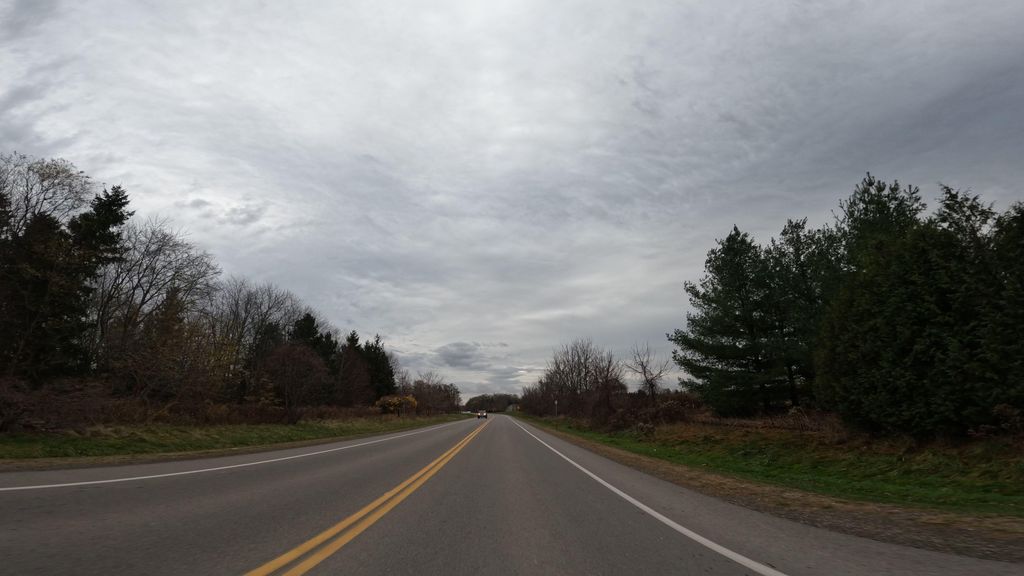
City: hamilton